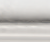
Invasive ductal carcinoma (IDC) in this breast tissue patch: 0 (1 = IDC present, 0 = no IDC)